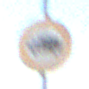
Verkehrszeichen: VerbotFuerKraftfahrzeugeUeberDreiKommaFuenfTonnen
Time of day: SunriseSunset
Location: Outdoor (Nature)
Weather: Clear
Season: Winter
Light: Natural